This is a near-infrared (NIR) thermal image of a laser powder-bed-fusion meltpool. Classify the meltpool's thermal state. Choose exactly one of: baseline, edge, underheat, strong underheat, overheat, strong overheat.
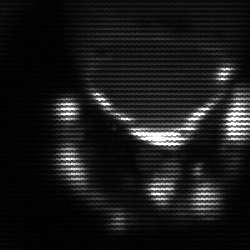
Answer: edge